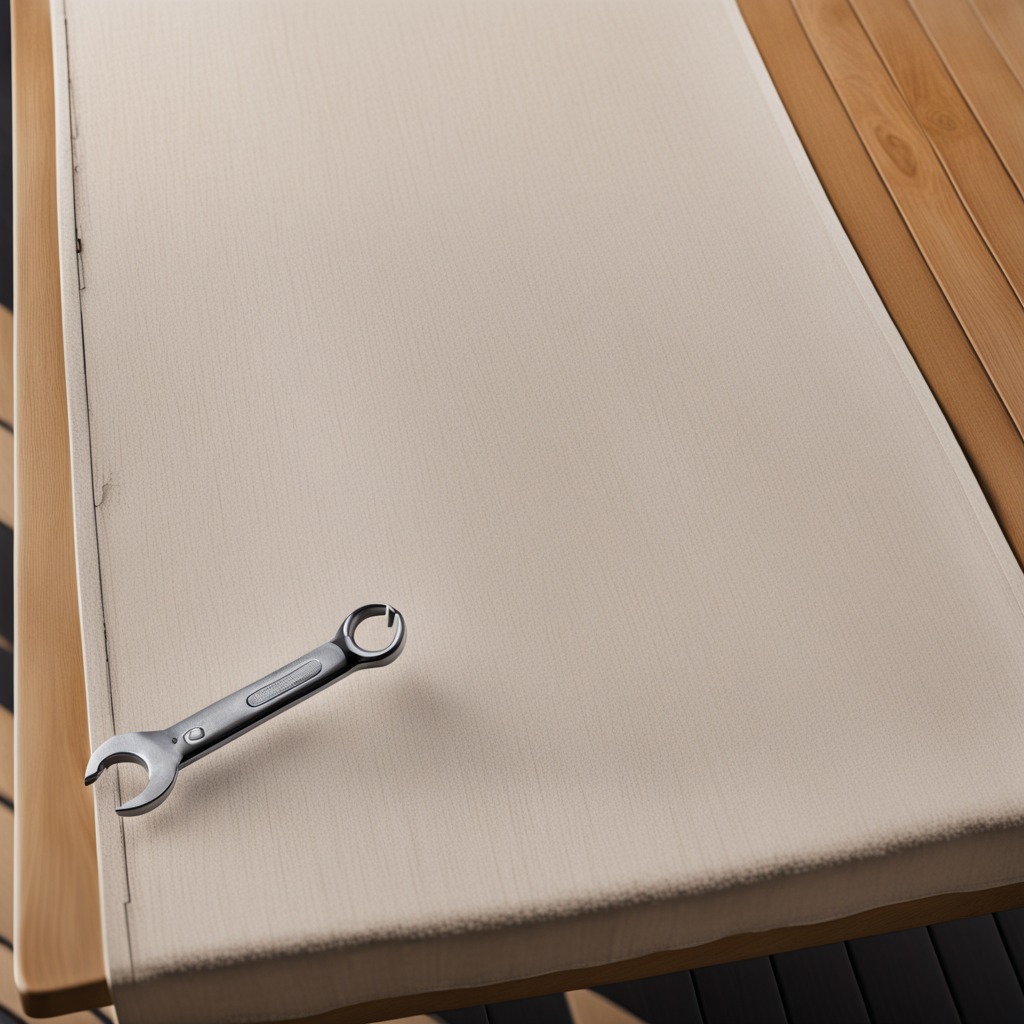
A wrench is lying on a wooden table in an outdoor workshop.